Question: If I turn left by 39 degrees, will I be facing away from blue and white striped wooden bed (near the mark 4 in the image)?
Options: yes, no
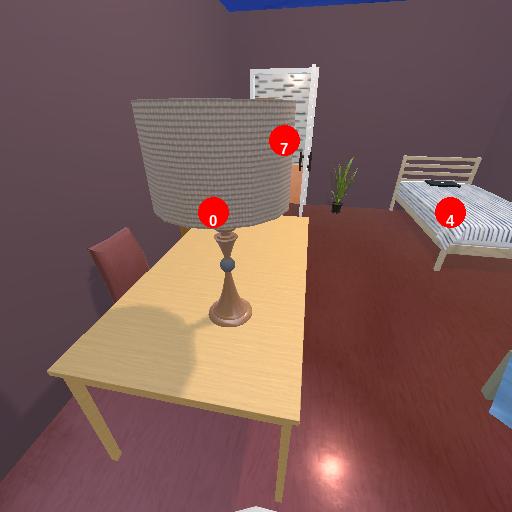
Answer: yes